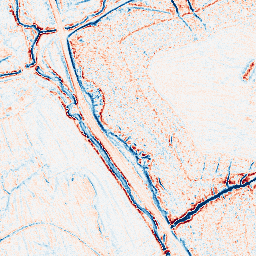
Category: edge_preserving
Decomposition family: anisotropic_diffusion
Decomposition parameters: iterations: 20
kappa: 50
gamma: 0.05
Upsampling method: sinc_hamming
Upsampling parameters: scale: 2
kernel_size: 16
Upsampling scale: 2